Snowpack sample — Loveland Pass, Silver Plume, Colorado, USA (1/12/25, 11:40 AM MST)
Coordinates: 39.66, -105.88
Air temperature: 7 °F
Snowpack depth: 140 cm
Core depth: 10 cm
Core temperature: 41 °F
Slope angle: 11°, slope face: 30°
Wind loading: high
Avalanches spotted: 2
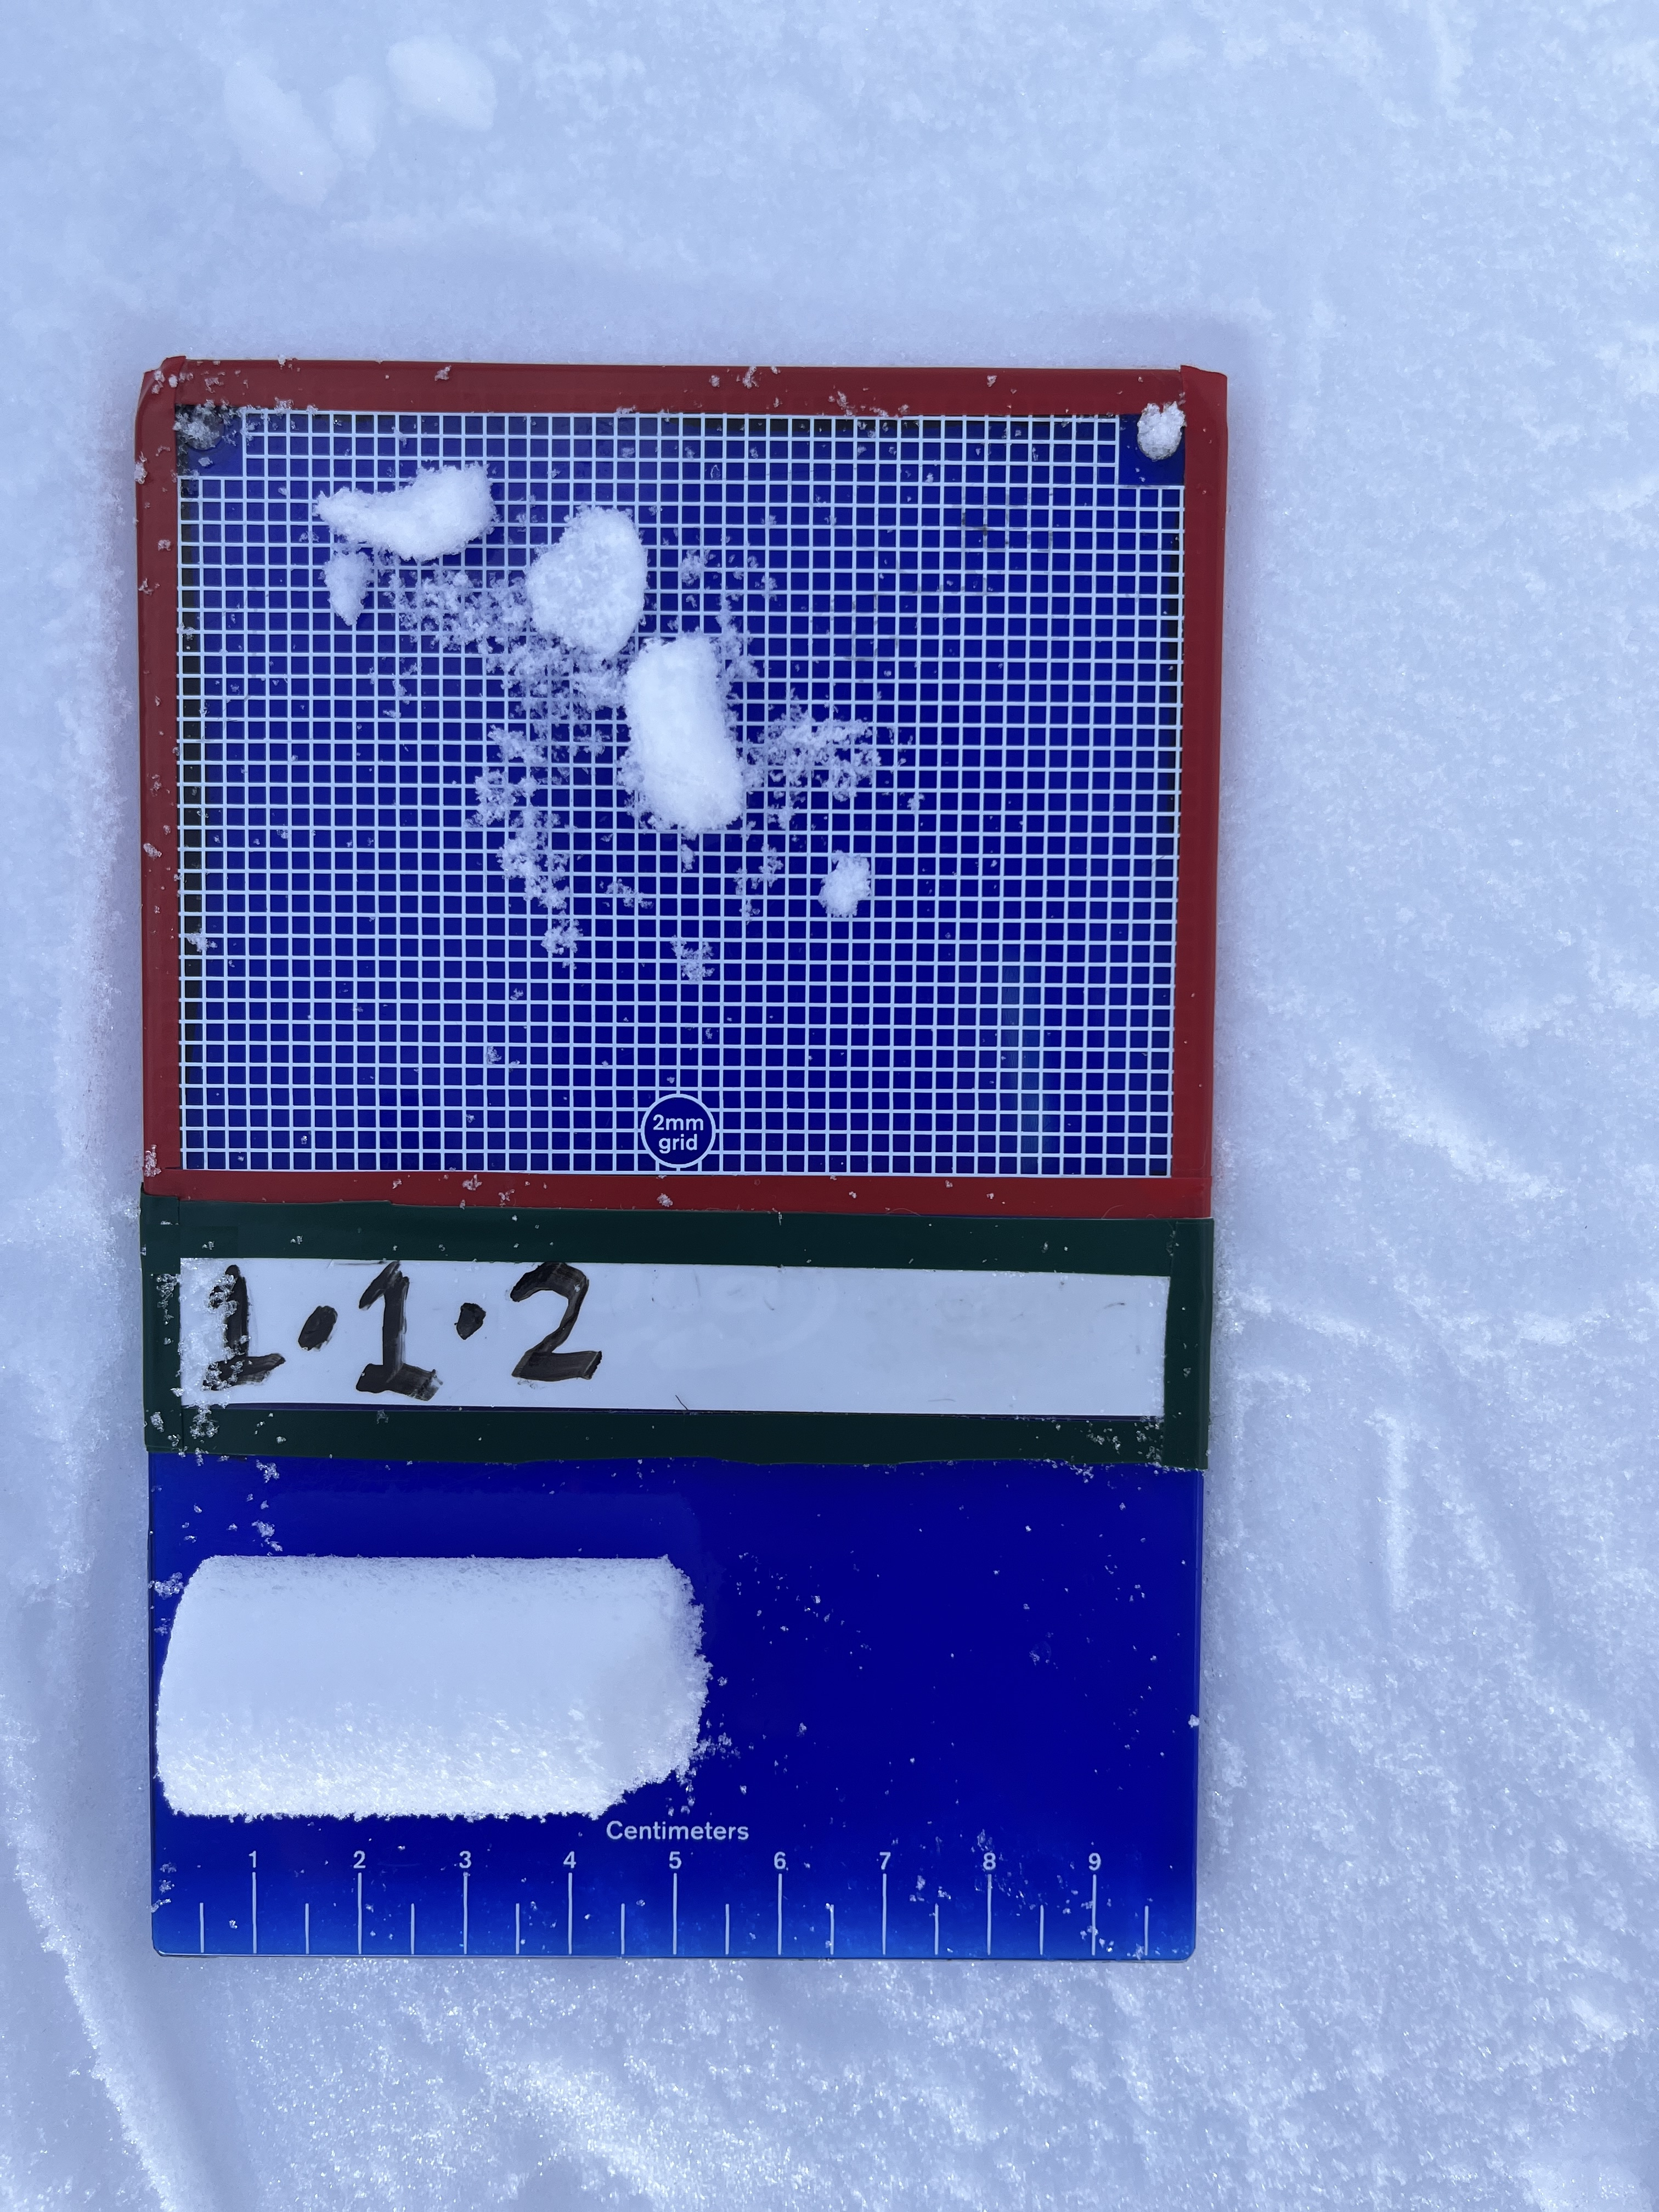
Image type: crystal_card
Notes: Pilot using slightly modified coring method that took too large segment for snow profile picturing, advised not to use in higher level models. Two avalanche on south face nearby, partially cloudy with light snow in the last 24 hours. Lots of wind loading on eastern features.